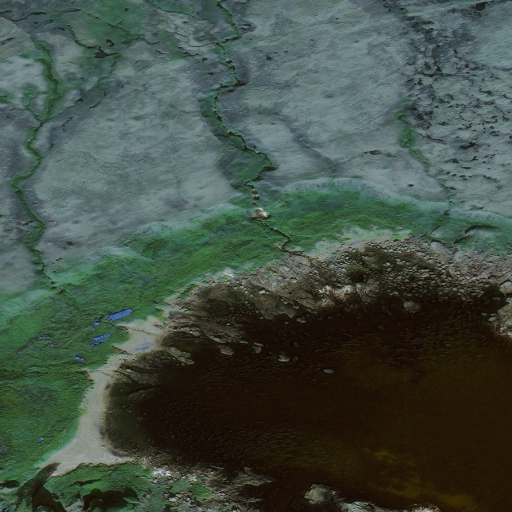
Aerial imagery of beach in Alaska named Kearney Beach containing only unknown